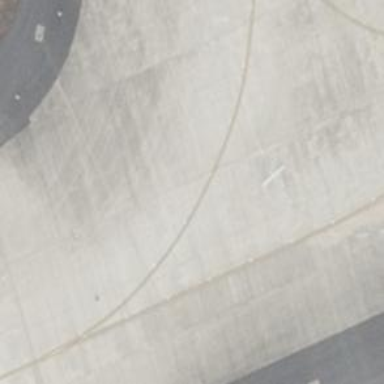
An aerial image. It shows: Concrete taxiway at the airport.